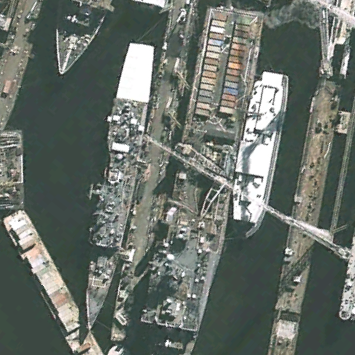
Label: Whitby_Island-class_dock_landing_ship